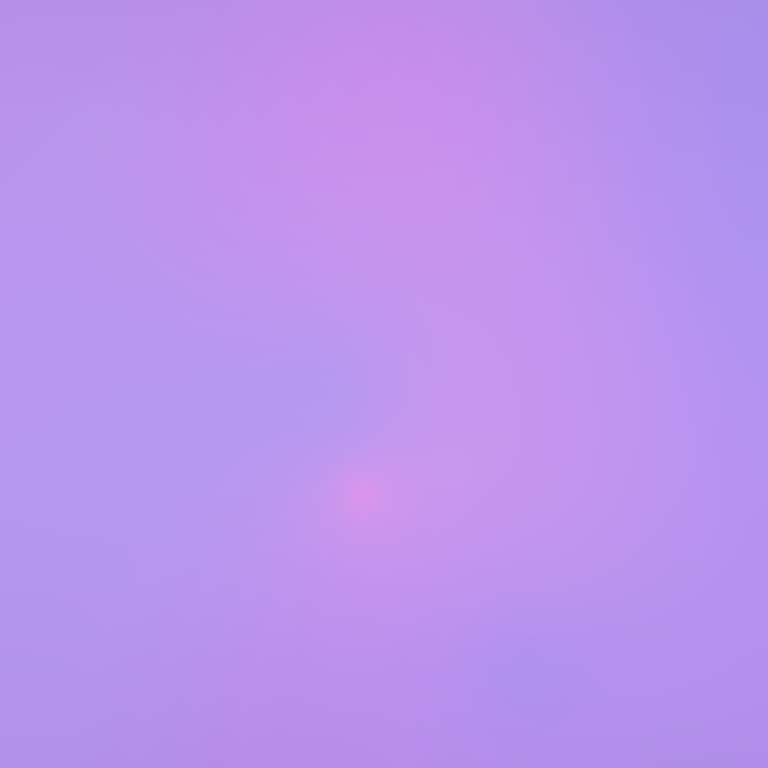
Abstract light effect, smooth gradient from soft lavender to gentle pink, serene atmosphere, subtle glow, no room, no furniture, no objects.